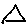
Label: triangle